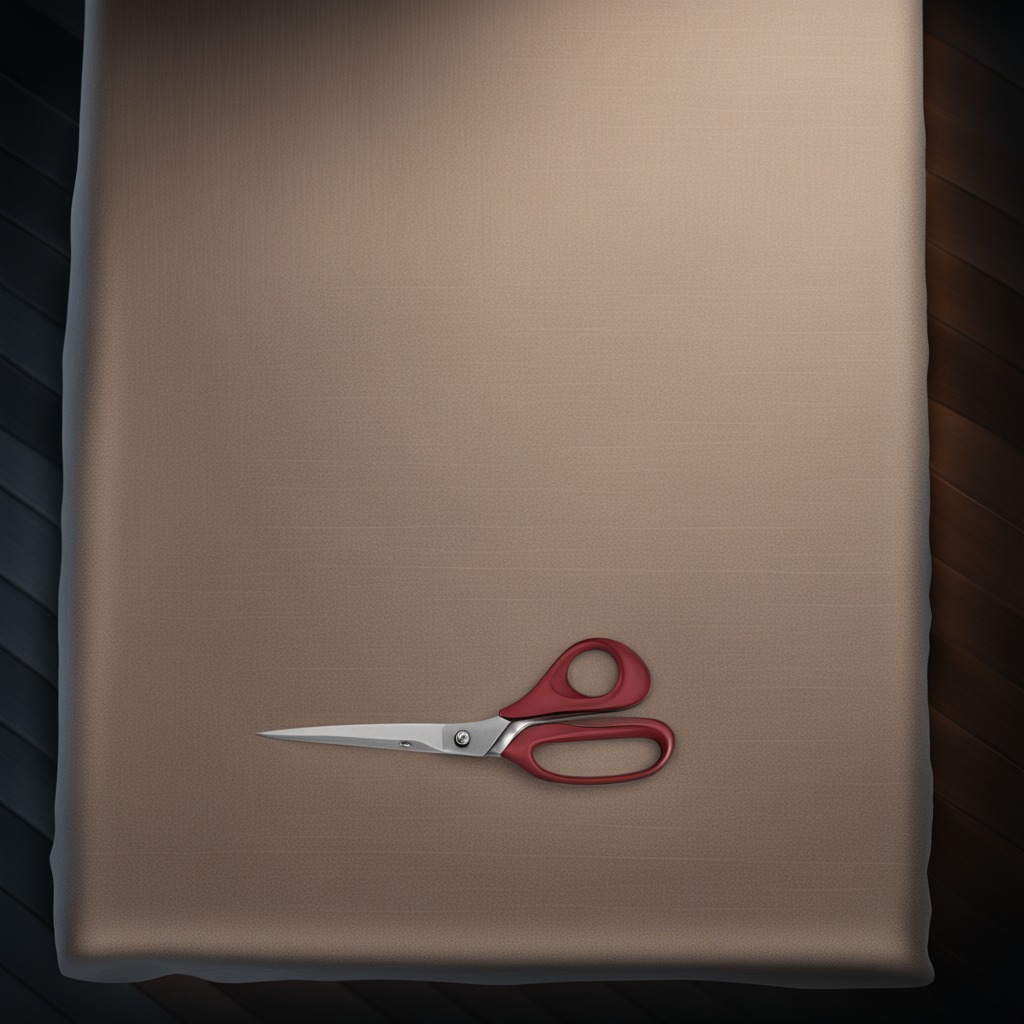
A scissor lies on a wooden table inside a workshop at night.